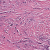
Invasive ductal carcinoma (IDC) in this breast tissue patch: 1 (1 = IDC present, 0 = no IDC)